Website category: movie
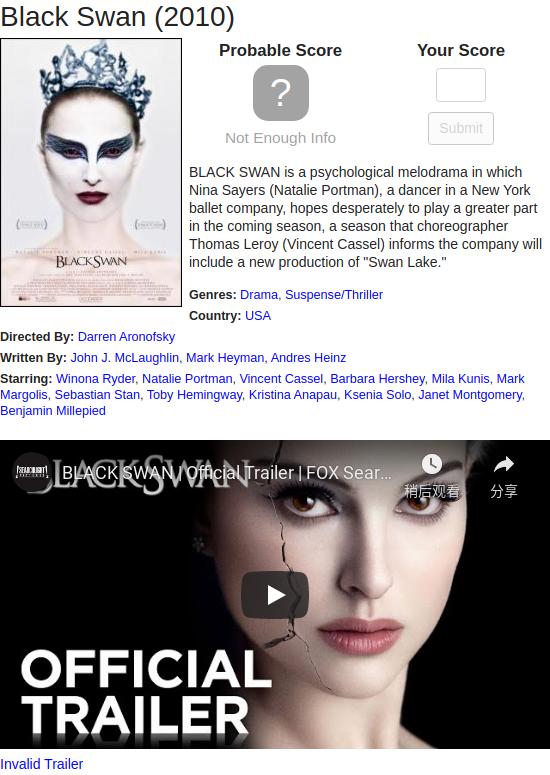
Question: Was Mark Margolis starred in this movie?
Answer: yes

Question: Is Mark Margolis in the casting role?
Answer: yes

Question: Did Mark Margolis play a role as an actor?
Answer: yes

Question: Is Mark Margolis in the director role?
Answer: no

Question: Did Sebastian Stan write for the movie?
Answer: no

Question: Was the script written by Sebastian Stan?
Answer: no

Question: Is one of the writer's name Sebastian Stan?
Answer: no

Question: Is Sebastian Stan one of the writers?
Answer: no

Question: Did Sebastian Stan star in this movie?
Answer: yes

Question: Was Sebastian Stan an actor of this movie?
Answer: yes

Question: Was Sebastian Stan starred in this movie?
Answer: yes

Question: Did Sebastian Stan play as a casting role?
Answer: yes

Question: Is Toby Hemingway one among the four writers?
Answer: no

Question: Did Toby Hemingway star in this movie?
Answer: yes

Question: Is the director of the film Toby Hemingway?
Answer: no

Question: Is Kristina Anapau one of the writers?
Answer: no

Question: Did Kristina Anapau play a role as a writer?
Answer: no

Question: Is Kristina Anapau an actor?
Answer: yes

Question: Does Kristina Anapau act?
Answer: yes

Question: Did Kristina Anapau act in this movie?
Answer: yes

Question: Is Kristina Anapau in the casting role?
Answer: yes

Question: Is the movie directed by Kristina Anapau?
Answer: no

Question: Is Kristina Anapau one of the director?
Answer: no

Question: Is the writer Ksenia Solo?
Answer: no

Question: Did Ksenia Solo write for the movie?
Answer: no

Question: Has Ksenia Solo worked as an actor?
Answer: yes

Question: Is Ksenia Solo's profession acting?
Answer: yes

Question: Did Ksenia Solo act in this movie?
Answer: yes

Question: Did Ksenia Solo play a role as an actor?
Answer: yes

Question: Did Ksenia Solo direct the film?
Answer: no

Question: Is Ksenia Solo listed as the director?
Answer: no

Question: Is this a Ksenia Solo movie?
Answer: no

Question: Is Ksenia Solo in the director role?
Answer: no

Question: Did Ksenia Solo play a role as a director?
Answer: no

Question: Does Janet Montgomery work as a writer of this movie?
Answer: no

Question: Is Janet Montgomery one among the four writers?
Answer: no

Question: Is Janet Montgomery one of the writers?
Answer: no

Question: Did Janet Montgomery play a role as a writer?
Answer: no

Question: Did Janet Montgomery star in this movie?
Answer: yes

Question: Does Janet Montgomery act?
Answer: yes

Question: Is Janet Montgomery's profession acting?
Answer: yes

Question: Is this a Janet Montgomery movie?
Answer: no

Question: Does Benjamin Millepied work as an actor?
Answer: yes

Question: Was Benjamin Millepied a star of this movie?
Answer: yes

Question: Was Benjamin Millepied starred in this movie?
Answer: yes

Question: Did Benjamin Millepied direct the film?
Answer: no

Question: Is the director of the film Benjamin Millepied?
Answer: no

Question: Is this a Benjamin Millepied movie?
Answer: no

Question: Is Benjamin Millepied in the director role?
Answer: no